Question: I'm using Google Translate's unofficial Text-to-speech API (I've posted more info on it <URL>.
The API endpoint looks like: 'https://translate.google.com/translate_tts?ie=utf-8&tl=en&q=Hello%20World'
Making traditional API requests for words, I get No-access-control-origin and 404 blocks. To get around this, I've followed <URL>.
I'm able to get English to work, but I need this to work for Chinese. Unfortunately, when I pass in something like Ni Hao , the voice seems to narrate gibberish. However, if you add this directly to your browser, it narrates perfectly.
<URL>
:
'''
<meta http-equiv="X-UA-Compatible" content="IE=edge,chrome=1">
<meta http-equiv="content-type" content="text/html; charset=utf-8" />
<audio controls="controls" autoplay="autoplay" style="display:none;">
<source src="testPHP.php?translate_tts?ie=utf-8&tl=zh-CN&q=Ni Hao " type="audio/mpeg" />
</audio>
'''
:
'''
<?php
//https://translate.google.com/translate_tts?ie=UTF-8&q=' + text + '&tl=en
header('Content-type: text/plain; charset=utf-8');
$params = http_build_query(array("ie" => $_GET['ie'],"tl" => $_GET["tl"], "q" => $_GET["q"]));
$ctx = stream_context_create(array("http"=>array("method"=>"GET","header"=>"Referer:
"))); //create and return stream context
$soundfile = file_get_contents("https://translate.google.com/translate_tts?".$params, false, $ctx); //reads file into string (string with params[utf-8, tl, q], use include path bool, custom context resource headers)
header("Content-type: audio/mpeg");
header("Content-Transfer-Encoding: binary");
header('Pragma: no-cache');
header('Expires: 0');
echo($soundfile);
'''
shows:
> GET /testPHP.php?translate_tts?ie=utf-8&tl=zh-CN&q=%E4%BD%A0%E5%A5%BD HTTP/1.1" 200 13536
This seems okay. As you can see, the 'q' query param value, Ni Hao , has been converted. This is fine because it still works if you put it in the browser:
<URL>
shows:
> PHP Notice: Undefined index: ie in
/Users/danturcotte/Sites/personal_practice/melonJS-dev/testPHP.php on
line 4, referer: <URL>
I'm not sure how this is happening, or if it's contributing to screwing up the pronunciation. I'm thinking that the words may be reading off parts of the 'ie' index?
The query params from the browser side seem to be registering,

And as you can see from the apache access_logs, 'ie=utf-8' param is being set fine.
So my questions are:
- I've added 'header('Content-type: text/plain; charset=utf-8');' to my 'testPHP.php' file to ensure that the encoding is going through fine. Could this be contributing to the problem?- I'm building the URI query string as such: '$params = http_build_query(array("ie" => $_GET['ie'],"tl" => $_GET["tl"], "q" => $_GET["q"]));', so how can there be an undefined index 'ie'?
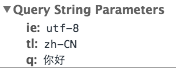
Answer: The problem is in your URL:
'''
GET /testPHP.php?translate_tts?ie=utf-8&tl=zh-CN&q=%E4%BD%A0%E5%A5%BD
'''
You have two question marks, which means that PHP will get:
'''
Array
(
[translate_tts?ie] => utf-8
[tl] => zh-CN
[q] => Ni Hao
)
'''
Instead you need to do something like:
'''
GET /testPHP.php?translate_tts=value&ie=utf-8&tl=zh-CN&q=%E4%BD%A0%E5%A5%BD
'''